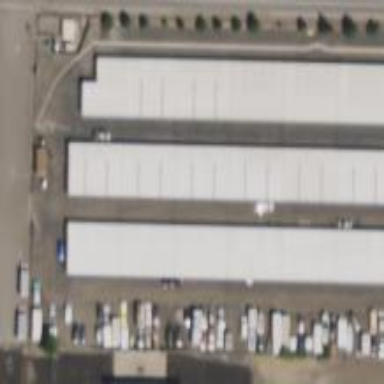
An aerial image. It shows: Storage rental shop.